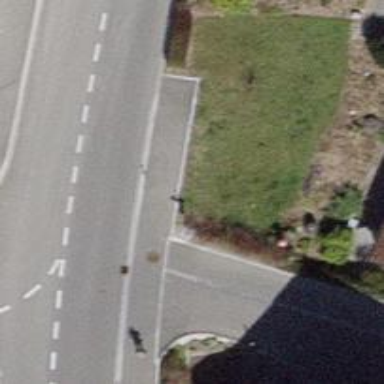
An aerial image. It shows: Kerb serving as barrier.